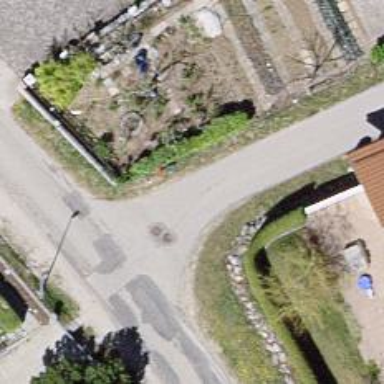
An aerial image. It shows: Footway with gravel surface.